Question: I want an arc line that goes from thick to thin, kind of like figure 13 here:

Is this possible with SVG?
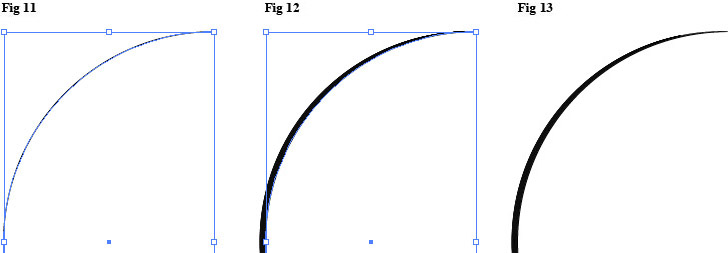
Answer: Not with just a stroke, no. You would have to use a fill, and offset the paths slightly to get the tapering effect.